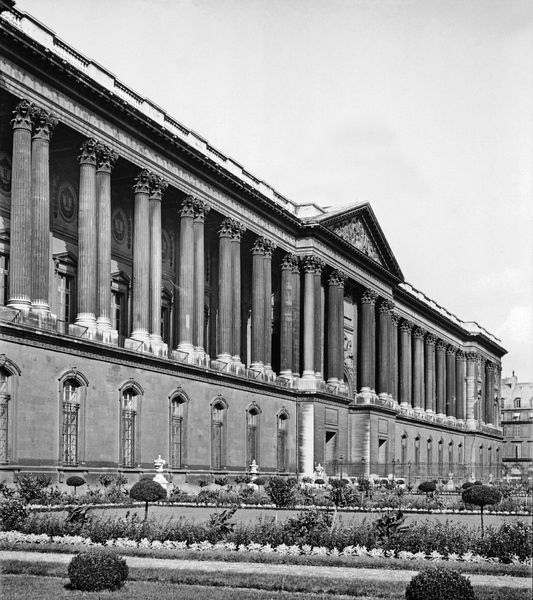
Titel: Paris, Kolonnade des Louvre
Künstler: Claude Perrault
Standort: Paris, Louvre (EU - F - Ile-de-France)
Schlagwörter: flügel, himmel, bäume, dreieck, blumen, fenster, laternen, schwarz, säulen, weiss, anlage, dach, gebäude, haus, park, rasen, schloss, weg, stamm, strauch, busch, büsche, gitter, wege, garten, giebel, zäune, foto, fotografie, gang, schwarzweiß, arkaden, statuen, beet, beete, etagen, buchs, foro